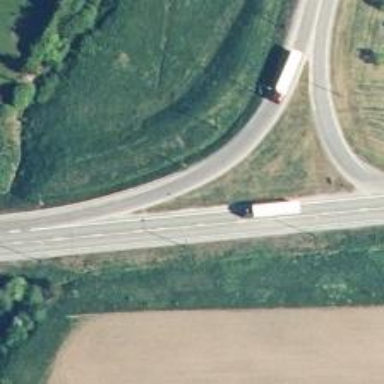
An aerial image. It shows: Trunk link highway.